Question: how would one do an IPad like overlay window like this
in WPF with XAML

I thought about a toggle button to or an expander control.
It would be nice if the panel is scaleable.
I have the most trouble with the centric overlay that has different size then the button itself.
Any help, links or resources would be great.
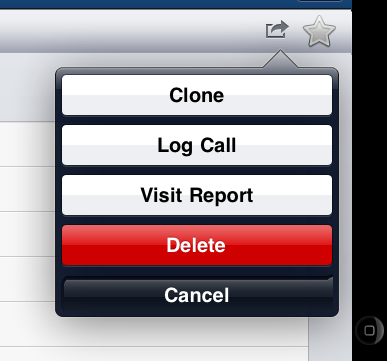
Answer: dowhilefor is correct, the Popup class is the way to go - I made a small sample project using a Popup with a custom control as the child. Of importance are the PlacementTarget and Placement fields of Popup, as they let you set where the popup appears. Hope this helps!

Custom control:
'''
<UserControl x:Class="SilverfighterTest.PopupControl"
xmlns="http://schemas.microsoft.com/winfx/2006/xaml/presentation"
xmlns:x="http://schemas.microsoft.com/winfx/2006/xaml"
xmlns:mc="http://schemas.openxmlformats.org/markup-compatibility/2006"
xmlns:d="http://schemas.microsoft.com/expression/blend/2008"
mc:Ignorable="d"
d:DesignHeight="300" d:DesignWidth="300">
<UserControl.Resources>
<Style TargetType="Button">
<Setter Property="Margin" Value="4"/>
<Setter Property="Padding" Value="7"/>
</Style>
</UserControl.Resources>
<Grid Background="Gray">
<StackPanel>
<Button>Clone</Button>
<Button>Log Call</Button>
<Button> Visit Report</Button>
<Button> Delete</Button>
<Button>Cancel</Button>
</StackPanel>
</Grid>
</UserControl>
'''
Window with popup:
'''
<Window x:Class="SilverfighterTest.MainWindow"
xmlns="http://schemas.microsoft.com/winfx/2006/xaml/presentation"
xmlns:x="http://schemas.microsoft.com/winfx/2006/xaml" xmlns:local="clr-namespace:SilverfighterTest"
Title="MainWindow" Height="350" Width="525">
<Grid>
<Rectangle VerticalAlignment="Top" Name="rect" MouseLeftButtonDown="rect_MouseLeftButtonDown" HorizontalAlignment="Right" Height="50" Width="50" Fill="Red">
</Rectangle>
<Popup PopupAnimation="Slide" Placement="Bottom" PlacementTarget="{Binding ElementName=rect}" Name="thePopup" >
<local:PopupControl/>
</Popup>
</Grid>
'''
Code behind for the window:
'''
public partial class MainWindow : Window
{
public MainWindow()
{
InitializeComponent();
}
private void rect_MouseLeftButtonDown(object sender, MouseButtonEventArgs e)
{
thePopup.IsOpen = !thePopup.IsOpen;
}
}
'''